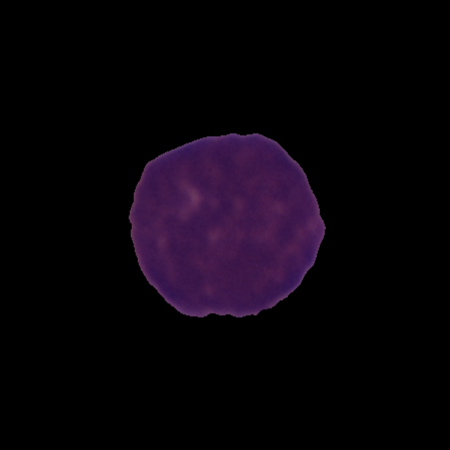
Label: cancer